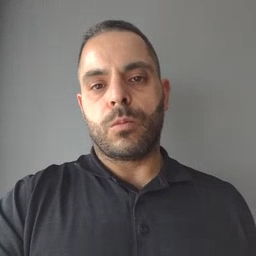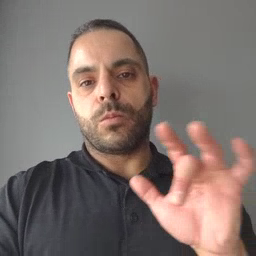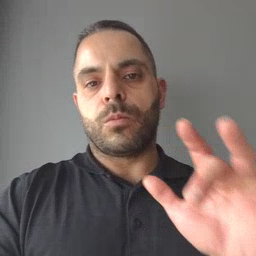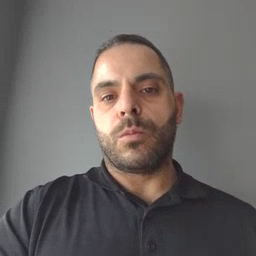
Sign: yucky